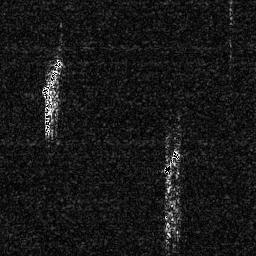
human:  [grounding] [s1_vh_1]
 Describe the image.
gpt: In the satellite image, there is  <ref>1 large ship </ref> <box>[[14, 21, 25, 54, 0]]</box> located at left,  <ref>1 medium ship </ref> <box>[[62, 57, 70, 67, 0]]</box> located at center.